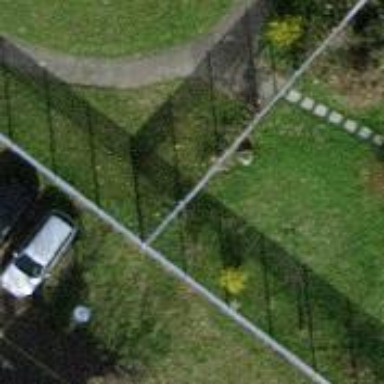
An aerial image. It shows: Chain link fence is in the scene.